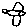
Label: bird